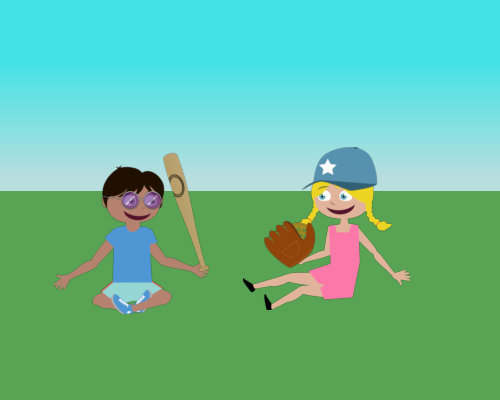
facing right is large boy sitting indian style holding large bat in hand and boy is wearing a purple glasses and next to the boy there is girl facing left legs out smiling wearing blue hat glove in hand